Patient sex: F
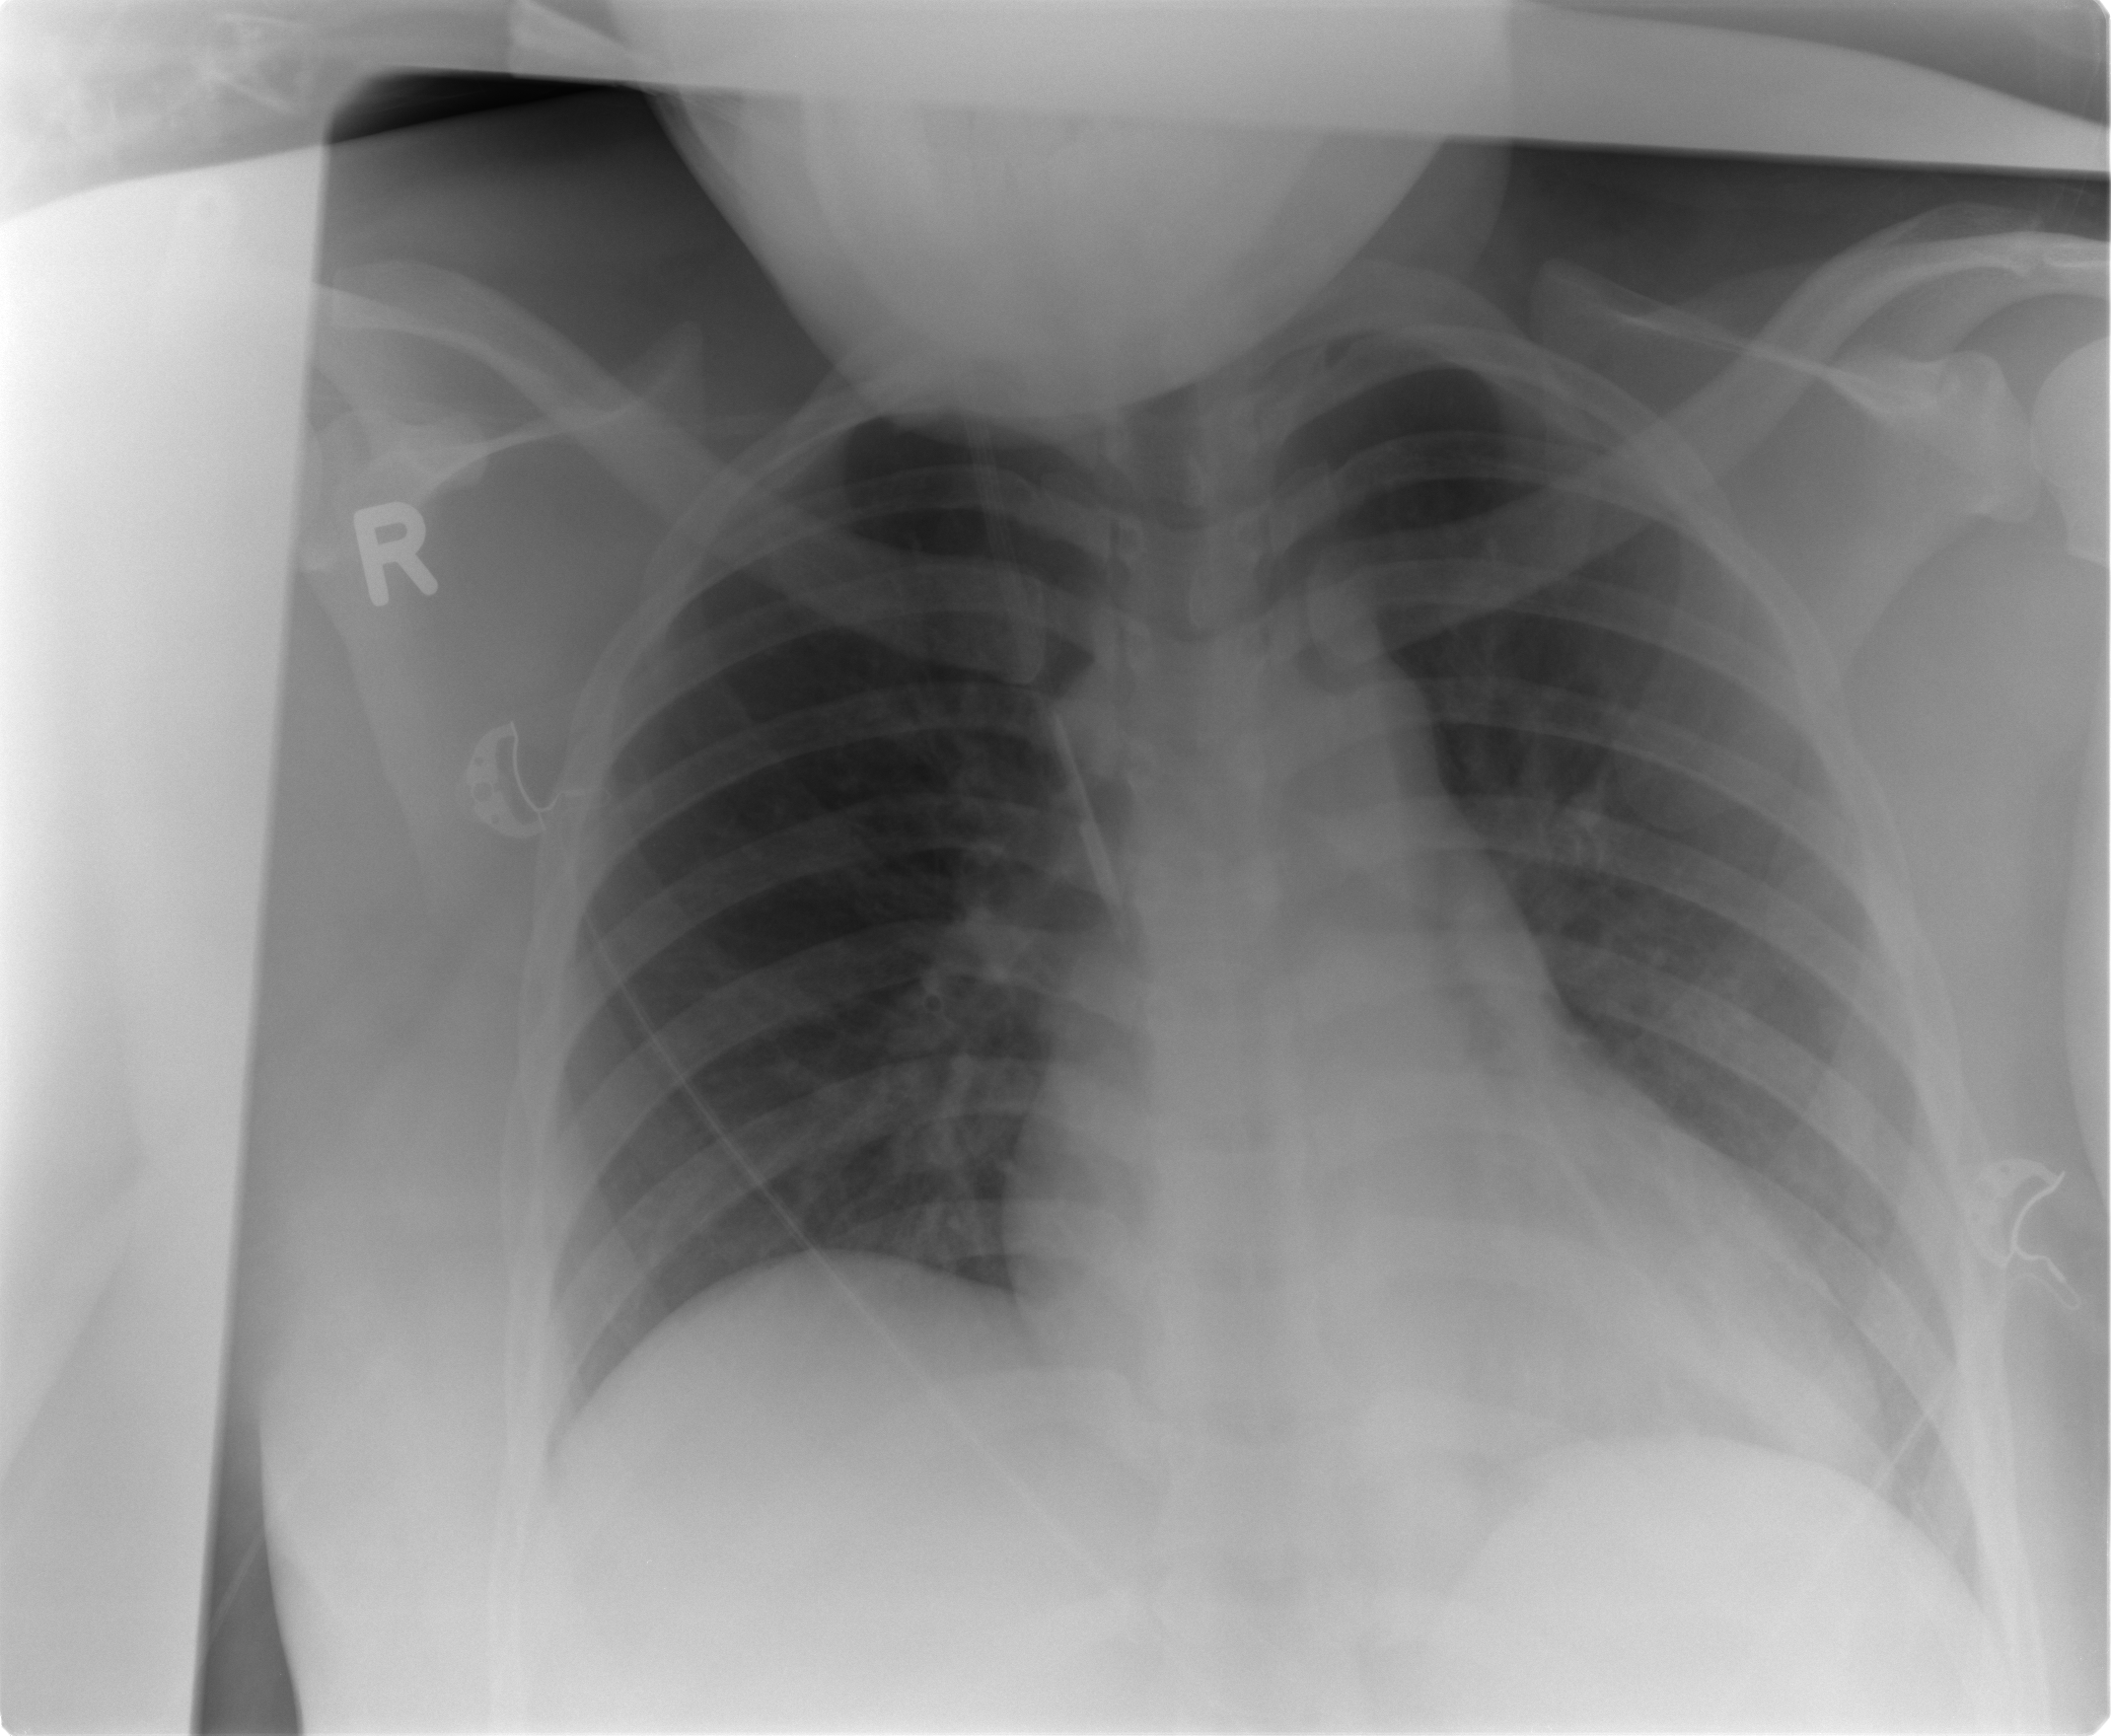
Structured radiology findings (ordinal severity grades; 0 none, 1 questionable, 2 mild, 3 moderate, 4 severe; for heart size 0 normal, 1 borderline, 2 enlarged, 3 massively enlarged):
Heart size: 0
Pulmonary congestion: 0
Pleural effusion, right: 0
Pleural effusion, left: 0
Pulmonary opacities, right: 0
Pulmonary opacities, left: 0
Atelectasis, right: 0
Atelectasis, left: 1